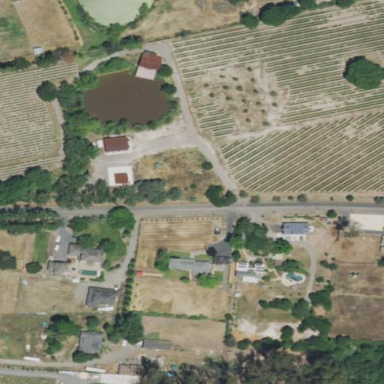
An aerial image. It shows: Vineyard growing wine grapes.